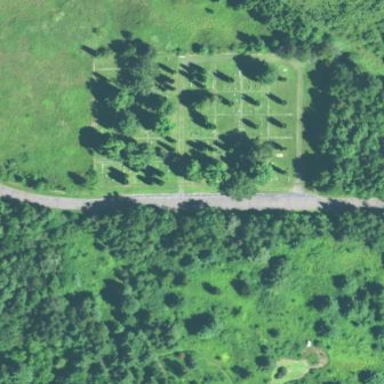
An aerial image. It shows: Cemetery.